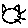
Label: cat